Question: I need to display the message if i bring cursor near to calender icon as but now it say like in the image.

I m using JQuery and JavaScript in my project.
Here is my code for datepicker:
'''
$( ".date" ).datepicker({"dateFormat": "yy-mm-dd", showOn: "button",
buttonImage: "${pageContext.request.contextPath}/images/icon_cal.png",
buttonImageOnly: true, title:"Click to open date calender" });
'''
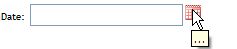
Answer: it's hard to help you with this issue when there is no source code or a link to view. you issue could me many things:
1.) is the style rule for the cursor hand overwritten by another css rule?
2.) did you forget to define the "title" attribute for the icon?
if i had to guess, it would be option 2. i say this because the jquery ui datepicker demo has the same behavior. if you go here: <URL>
you will see the icon has the same output you have in your image. then if you look at the source for the datepicker demo, you'll see:
that is probably your issue.